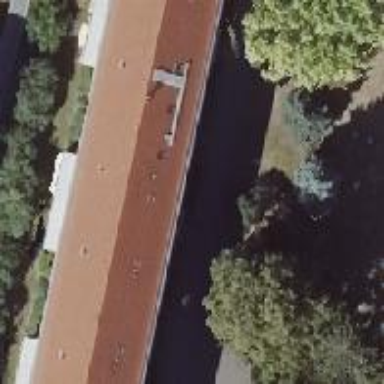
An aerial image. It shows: Hipped-roof building with apartments.